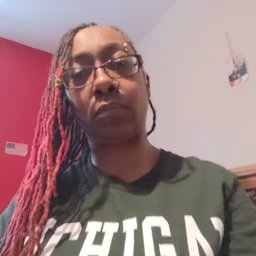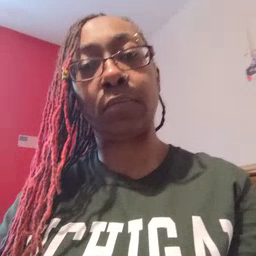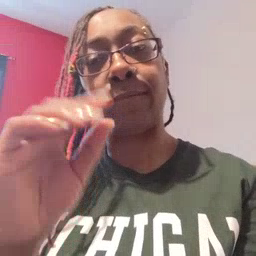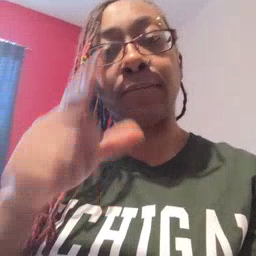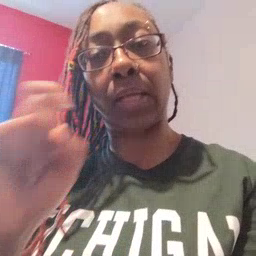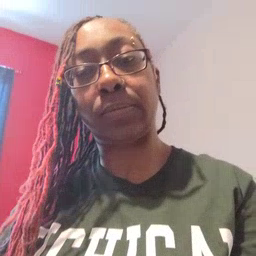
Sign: fast